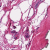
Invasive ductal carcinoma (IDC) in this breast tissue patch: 0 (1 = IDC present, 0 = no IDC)